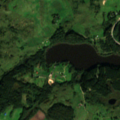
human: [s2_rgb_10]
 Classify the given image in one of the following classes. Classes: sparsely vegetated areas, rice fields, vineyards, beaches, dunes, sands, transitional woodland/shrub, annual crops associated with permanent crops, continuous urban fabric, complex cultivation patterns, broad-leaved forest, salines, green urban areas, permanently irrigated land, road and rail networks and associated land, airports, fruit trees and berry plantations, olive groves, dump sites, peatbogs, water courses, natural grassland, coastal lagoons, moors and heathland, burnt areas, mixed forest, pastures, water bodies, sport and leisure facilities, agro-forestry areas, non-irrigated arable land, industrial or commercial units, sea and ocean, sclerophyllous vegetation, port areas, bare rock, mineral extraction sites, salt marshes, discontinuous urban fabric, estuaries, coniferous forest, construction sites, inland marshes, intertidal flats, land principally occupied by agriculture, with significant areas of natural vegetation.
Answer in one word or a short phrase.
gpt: non-irrigated arable land, pastures, complex cultivation patterns, land principally occupied by agriculture, with significant areas of natural vegetation, water bodies